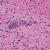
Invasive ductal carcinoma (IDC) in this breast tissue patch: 0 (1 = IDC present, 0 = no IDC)